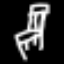
Label: chair